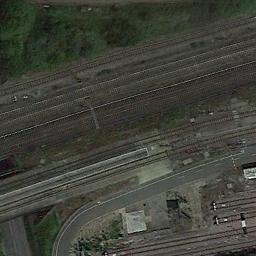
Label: railway